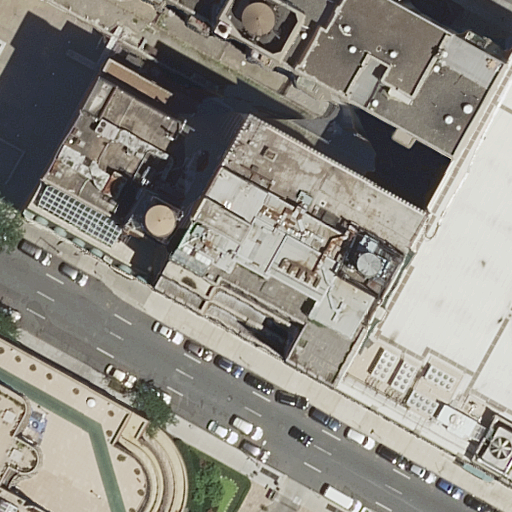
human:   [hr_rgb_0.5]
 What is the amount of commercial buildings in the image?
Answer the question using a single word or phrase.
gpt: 0

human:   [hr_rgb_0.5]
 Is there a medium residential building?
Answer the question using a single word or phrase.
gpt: no

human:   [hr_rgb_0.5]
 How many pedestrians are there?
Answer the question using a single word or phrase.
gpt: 1

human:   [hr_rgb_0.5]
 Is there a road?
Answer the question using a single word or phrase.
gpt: yes

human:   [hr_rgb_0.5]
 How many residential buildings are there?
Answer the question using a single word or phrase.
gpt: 4

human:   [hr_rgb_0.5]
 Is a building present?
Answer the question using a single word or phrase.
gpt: yes

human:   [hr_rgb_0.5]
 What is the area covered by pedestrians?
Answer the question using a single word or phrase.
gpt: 20m2

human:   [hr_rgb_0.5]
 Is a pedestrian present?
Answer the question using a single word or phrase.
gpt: yes

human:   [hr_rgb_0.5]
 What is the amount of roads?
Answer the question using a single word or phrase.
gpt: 2

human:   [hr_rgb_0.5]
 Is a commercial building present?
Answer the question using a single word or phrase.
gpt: no

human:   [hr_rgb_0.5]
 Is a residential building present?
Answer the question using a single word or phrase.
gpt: yes

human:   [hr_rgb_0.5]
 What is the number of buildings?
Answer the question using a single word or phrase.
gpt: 4

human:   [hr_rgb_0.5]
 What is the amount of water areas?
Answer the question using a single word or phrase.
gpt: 0

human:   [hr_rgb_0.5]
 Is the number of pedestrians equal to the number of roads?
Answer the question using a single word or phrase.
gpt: no

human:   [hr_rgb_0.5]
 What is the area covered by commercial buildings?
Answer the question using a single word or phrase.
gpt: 0m2

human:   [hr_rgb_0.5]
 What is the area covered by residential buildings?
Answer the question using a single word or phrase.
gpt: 7641m2

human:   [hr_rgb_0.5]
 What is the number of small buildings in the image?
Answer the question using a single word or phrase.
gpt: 0

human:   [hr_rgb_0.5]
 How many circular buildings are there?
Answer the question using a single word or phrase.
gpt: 0

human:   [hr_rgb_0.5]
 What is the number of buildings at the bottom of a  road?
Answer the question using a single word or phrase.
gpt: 0

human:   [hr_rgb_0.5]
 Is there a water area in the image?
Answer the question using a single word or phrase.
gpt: no

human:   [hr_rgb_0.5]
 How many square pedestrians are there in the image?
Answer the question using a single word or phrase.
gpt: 0

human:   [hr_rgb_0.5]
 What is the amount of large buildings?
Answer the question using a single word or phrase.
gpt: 4

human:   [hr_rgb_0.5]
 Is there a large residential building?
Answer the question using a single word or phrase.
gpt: yes

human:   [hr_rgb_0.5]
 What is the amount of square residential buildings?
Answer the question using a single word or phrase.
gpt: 0

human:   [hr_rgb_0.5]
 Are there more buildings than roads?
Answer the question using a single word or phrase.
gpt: yes

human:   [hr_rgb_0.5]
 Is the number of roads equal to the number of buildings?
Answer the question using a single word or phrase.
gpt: no

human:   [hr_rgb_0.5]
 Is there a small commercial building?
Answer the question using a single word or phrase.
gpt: no

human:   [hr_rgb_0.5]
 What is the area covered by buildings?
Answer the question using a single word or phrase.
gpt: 7641m2

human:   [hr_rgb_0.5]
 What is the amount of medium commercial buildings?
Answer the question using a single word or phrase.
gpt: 0

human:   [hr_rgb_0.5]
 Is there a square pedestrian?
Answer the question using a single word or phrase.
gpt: no

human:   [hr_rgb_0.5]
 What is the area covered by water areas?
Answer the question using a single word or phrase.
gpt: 0m2

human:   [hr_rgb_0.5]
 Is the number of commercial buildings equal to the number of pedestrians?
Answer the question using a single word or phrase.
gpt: no

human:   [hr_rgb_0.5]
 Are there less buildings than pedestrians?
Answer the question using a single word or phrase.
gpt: no

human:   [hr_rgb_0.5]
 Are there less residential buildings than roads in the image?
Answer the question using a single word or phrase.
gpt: no

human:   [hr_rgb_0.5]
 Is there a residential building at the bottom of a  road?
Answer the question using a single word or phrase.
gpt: no

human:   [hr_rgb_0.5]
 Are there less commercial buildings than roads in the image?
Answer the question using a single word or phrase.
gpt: yes

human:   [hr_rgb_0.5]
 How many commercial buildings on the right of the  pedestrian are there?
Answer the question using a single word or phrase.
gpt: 0

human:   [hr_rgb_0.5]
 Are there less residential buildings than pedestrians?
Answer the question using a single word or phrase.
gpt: no

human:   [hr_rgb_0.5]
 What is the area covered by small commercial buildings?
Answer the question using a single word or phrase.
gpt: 0m2

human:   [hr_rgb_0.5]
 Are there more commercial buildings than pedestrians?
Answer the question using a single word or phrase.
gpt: no

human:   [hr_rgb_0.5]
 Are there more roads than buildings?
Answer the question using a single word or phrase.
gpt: no

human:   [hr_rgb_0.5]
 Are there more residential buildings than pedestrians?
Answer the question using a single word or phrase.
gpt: yes

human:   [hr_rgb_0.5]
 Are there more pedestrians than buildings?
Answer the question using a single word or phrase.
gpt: no

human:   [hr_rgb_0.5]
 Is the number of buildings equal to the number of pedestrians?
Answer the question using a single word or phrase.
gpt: no

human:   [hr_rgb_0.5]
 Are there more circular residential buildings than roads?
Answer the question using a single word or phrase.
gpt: no

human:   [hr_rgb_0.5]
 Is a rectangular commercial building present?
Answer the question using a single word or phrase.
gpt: no

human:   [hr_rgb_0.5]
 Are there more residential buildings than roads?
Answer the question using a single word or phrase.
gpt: yes

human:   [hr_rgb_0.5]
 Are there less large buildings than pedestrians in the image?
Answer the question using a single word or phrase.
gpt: no

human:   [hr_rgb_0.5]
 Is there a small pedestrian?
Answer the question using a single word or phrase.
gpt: yes

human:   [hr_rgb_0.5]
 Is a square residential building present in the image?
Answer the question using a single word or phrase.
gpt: no

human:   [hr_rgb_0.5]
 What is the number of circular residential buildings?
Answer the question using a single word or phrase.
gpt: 0

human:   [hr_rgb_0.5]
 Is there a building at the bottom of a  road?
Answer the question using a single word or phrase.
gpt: no

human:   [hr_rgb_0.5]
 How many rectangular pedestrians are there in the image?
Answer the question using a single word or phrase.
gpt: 1

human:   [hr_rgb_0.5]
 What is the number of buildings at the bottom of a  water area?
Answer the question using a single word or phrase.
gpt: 0

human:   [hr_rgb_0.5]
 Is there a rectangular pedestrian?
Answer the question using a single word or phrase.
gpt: yes

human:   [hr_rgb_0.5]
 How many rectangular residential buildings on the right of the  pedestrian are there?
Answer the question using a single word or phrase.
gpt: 0

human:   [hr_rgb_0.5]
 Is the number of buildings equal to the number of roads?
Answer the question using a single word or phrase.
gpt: no

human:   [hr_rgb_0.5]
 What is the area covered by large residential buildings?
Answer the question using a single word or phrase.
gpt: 7641m2

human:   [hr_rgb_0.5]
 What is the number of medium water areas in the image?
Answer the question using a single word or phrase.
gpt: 0

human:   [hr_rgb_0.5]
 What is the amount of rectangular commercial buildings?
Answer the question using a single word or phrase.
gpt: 0

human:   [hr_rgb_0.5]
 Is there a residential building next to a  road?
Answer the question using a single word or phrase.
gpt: yes

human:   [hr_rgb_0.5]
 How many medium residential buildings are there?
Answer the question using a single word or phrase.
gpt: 0

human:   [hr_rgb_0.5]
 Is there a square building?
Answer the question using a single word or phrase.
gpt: no

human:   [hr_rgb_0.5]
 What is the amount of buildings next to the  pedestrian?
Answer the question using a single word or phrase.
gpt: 4